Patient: sex F, age 59
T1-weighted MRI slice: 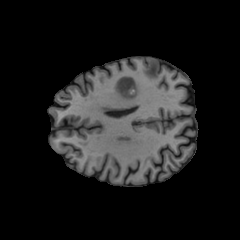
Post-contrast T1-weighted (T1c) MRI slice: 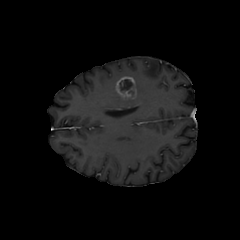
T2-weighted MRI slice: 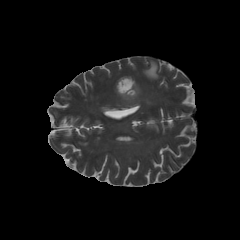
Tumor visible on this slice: yes
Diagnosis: Glioblastoma, IDH-wildtype
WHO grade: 4